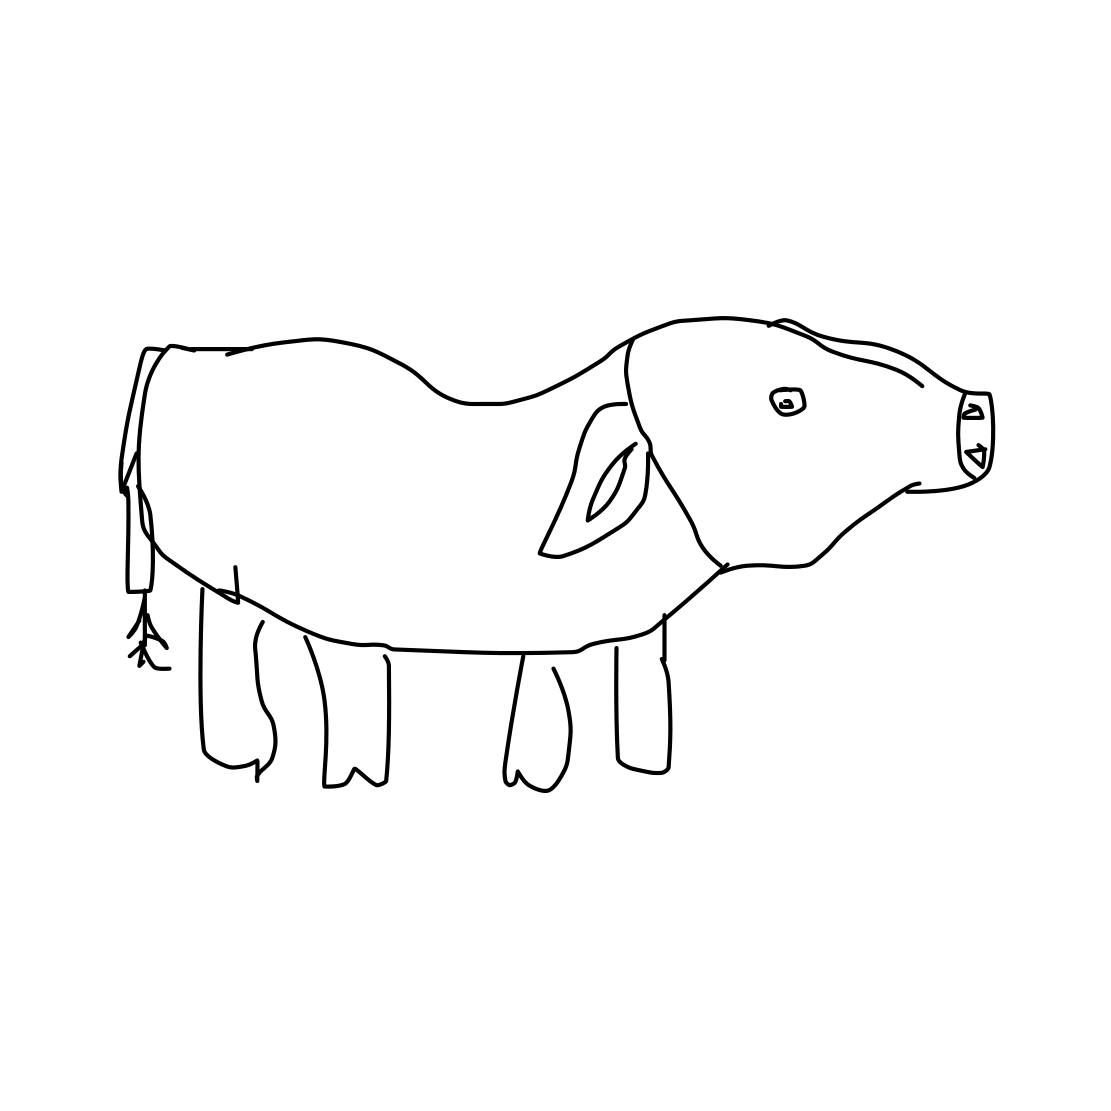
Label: pig